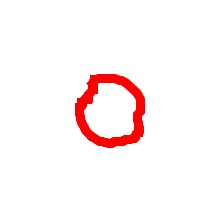
Shape: circle